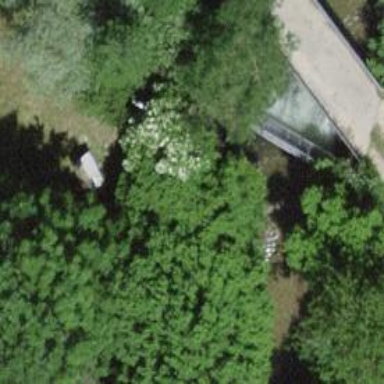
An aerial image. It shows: Footway bridge with gravel surface.